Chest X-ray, PA view. Patient: 51 years old, sex M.
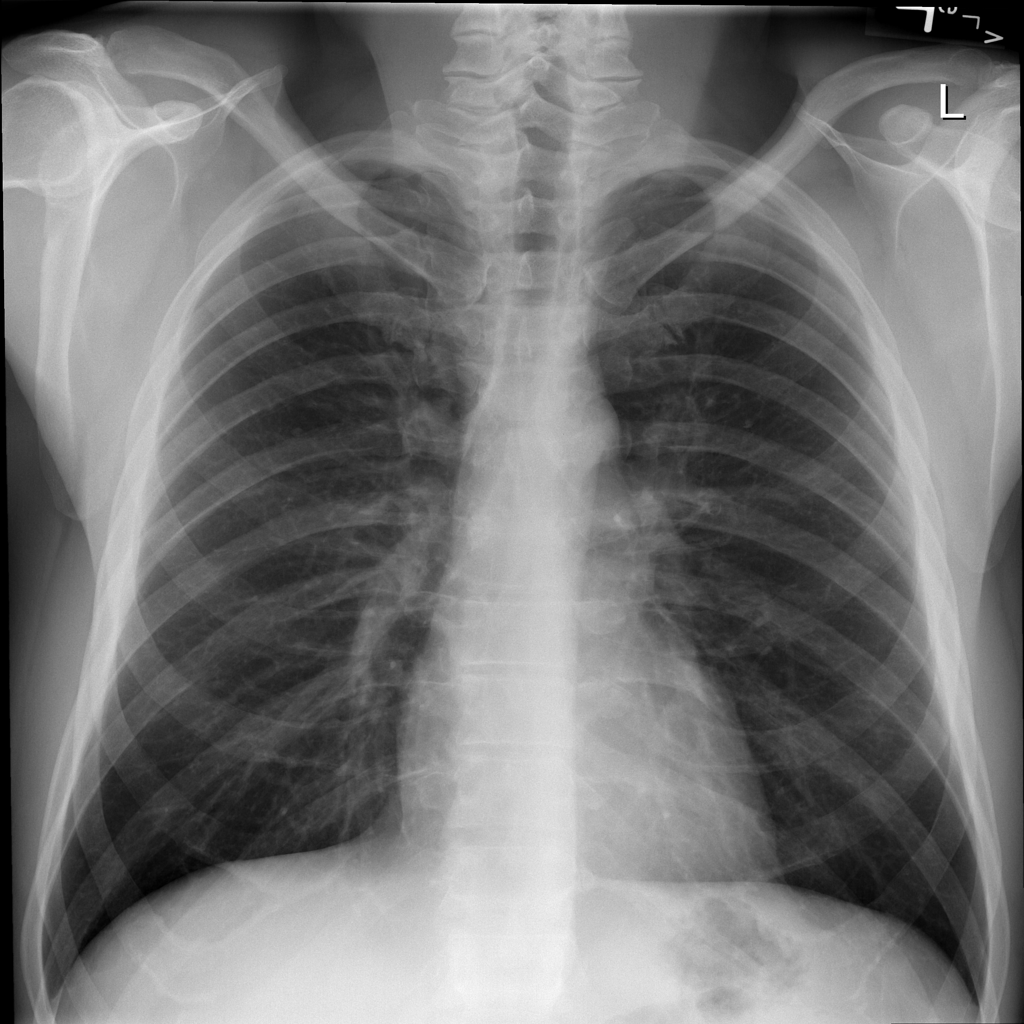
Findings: No Finding